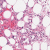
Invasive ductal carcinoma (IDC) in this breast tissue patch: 0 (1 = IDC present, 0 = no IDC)